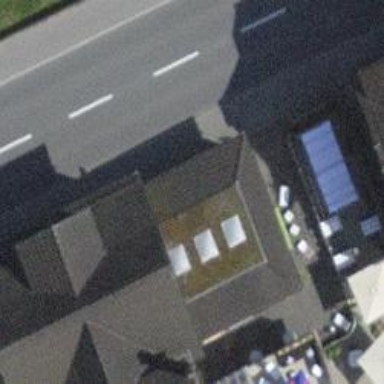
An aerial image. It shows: Restaurant.